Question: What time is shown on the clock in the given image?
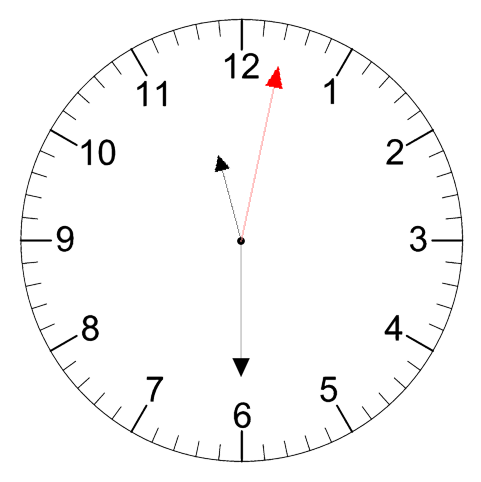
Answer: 11:30:02